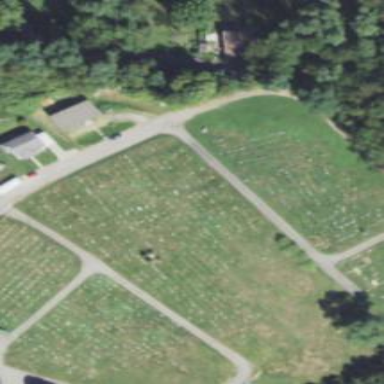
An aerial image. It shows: Cemetery.